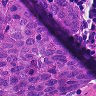
Metastatic tissue present: yes